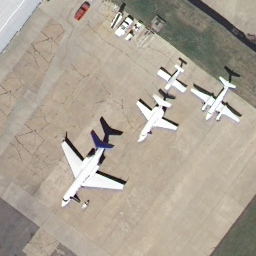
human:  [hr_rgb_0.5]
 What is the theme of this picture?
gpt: airport

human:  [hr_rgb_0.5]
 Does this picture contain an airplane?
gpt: yes

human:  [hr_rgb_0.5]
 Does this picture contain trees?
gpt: no

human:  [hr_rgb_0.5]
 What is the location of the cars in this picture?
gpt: top